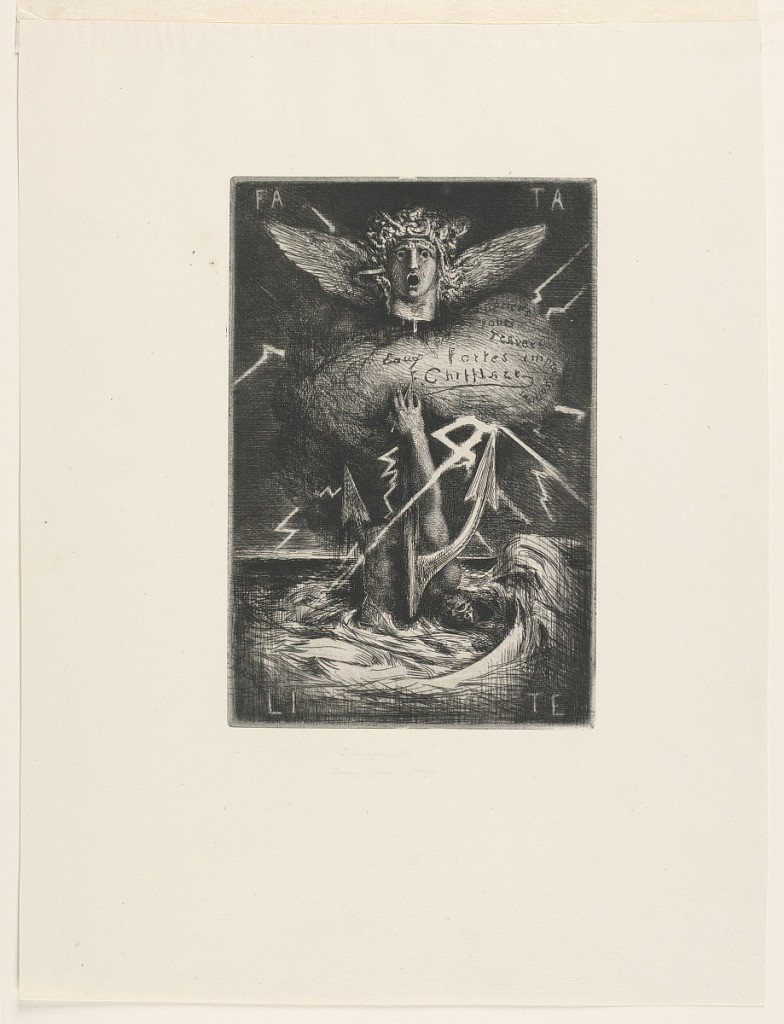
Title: Title page for "Douze eaux-fortes"
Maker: François-Nicolas Chifflart, French, 1825 - 1901
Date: ca 1860
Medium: Etching in black on white paper
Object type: Print
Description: Vertical rectangle. Winged Medusa head supported by a cloud and anchor.